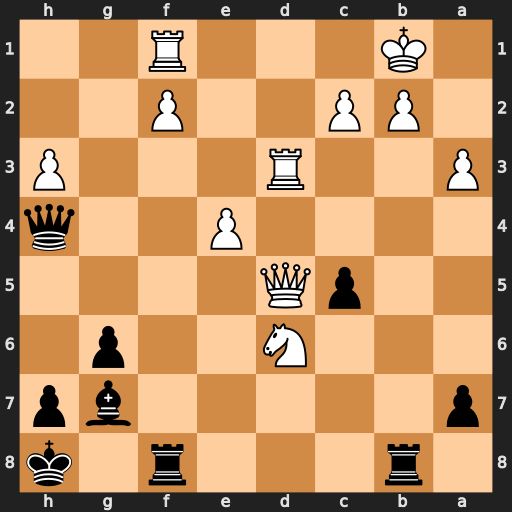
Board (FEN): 1r3r1k/p5bp/3N2p1/2pQ4/4P2q/P2R3P/1PP2P2/1K3R2
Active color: b
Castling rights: -
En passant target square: -
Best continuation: Rxb2+ Kc1 Qf4+